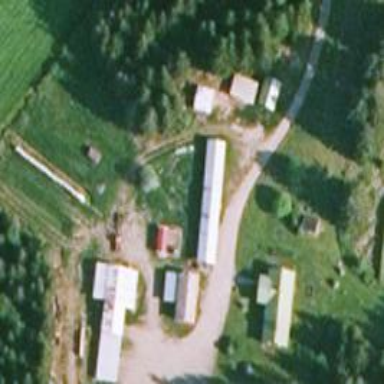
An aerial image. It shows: Driveway.